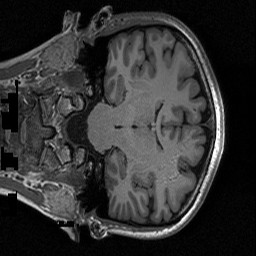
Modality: T1w
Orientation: coronal